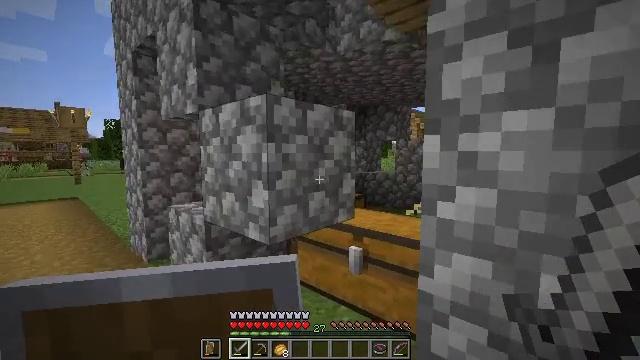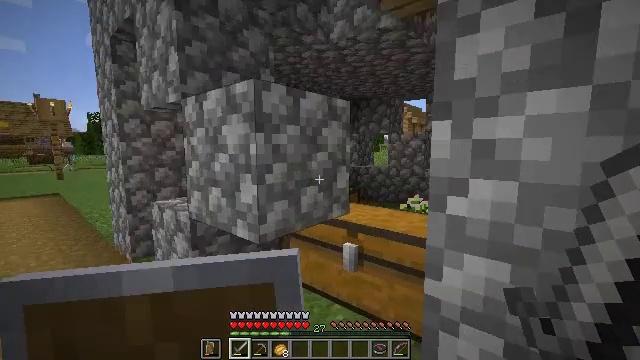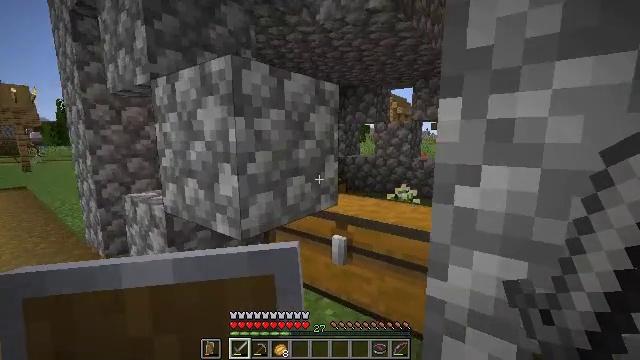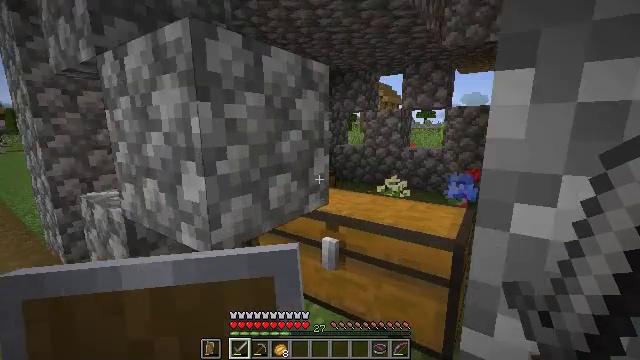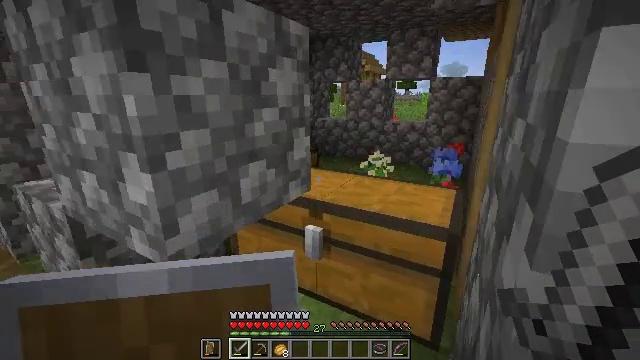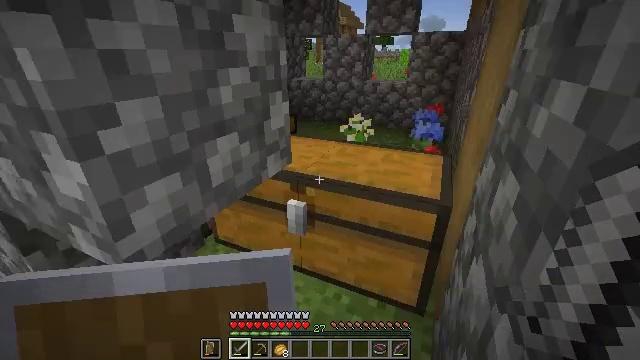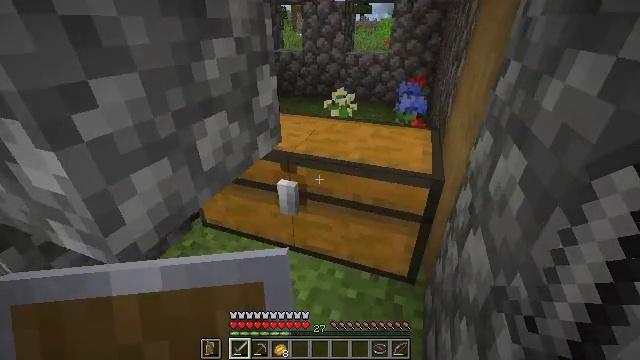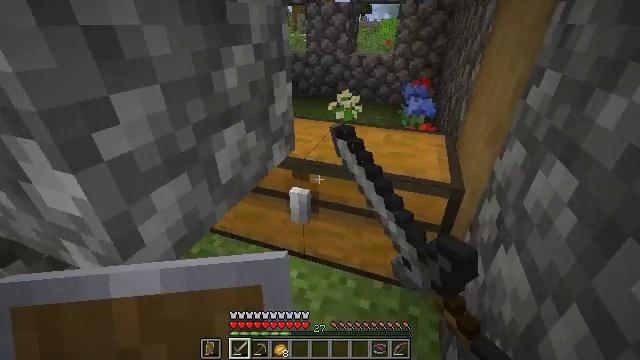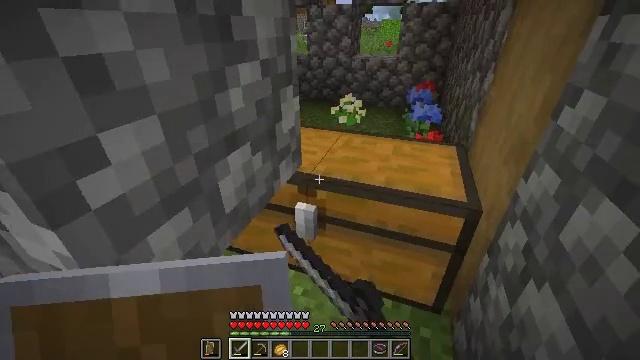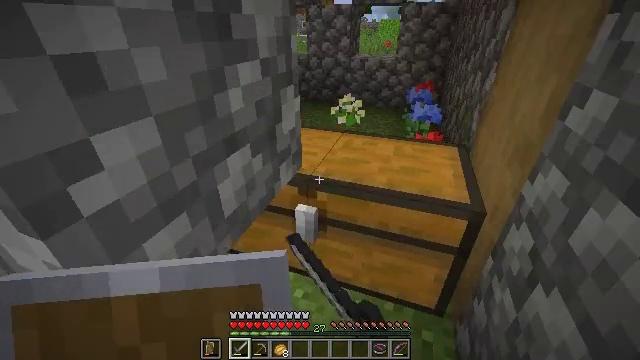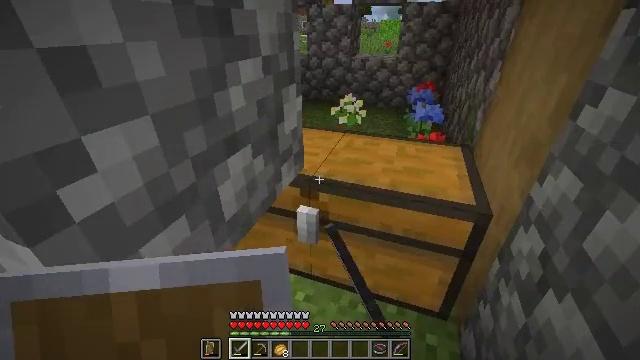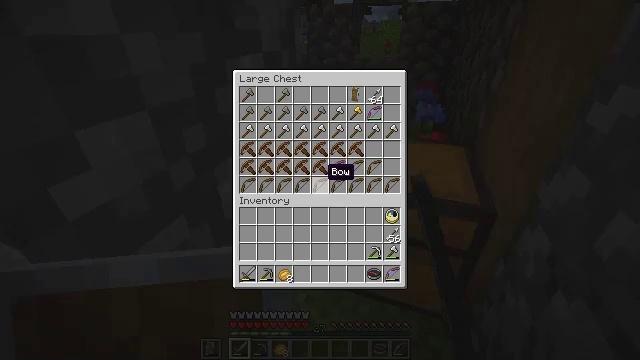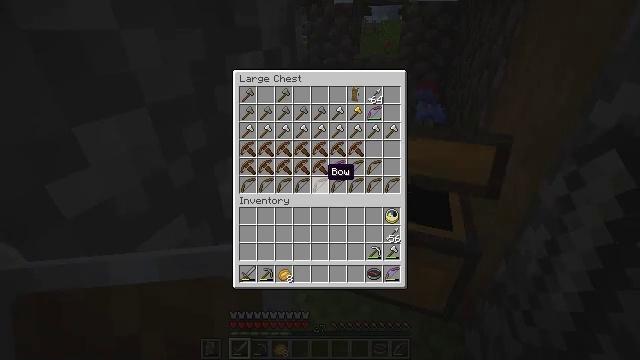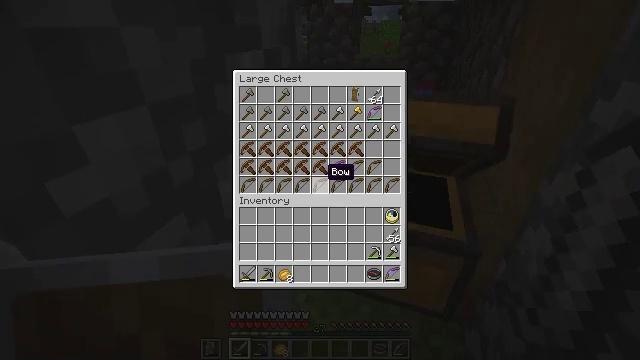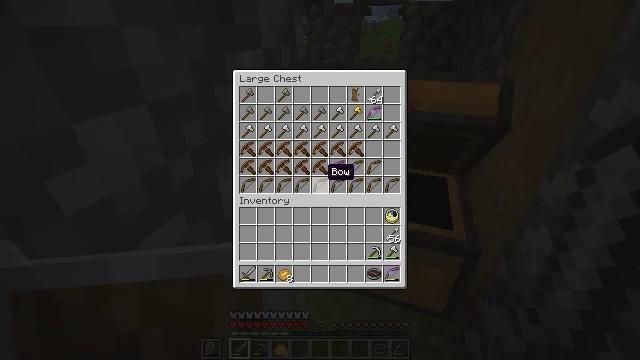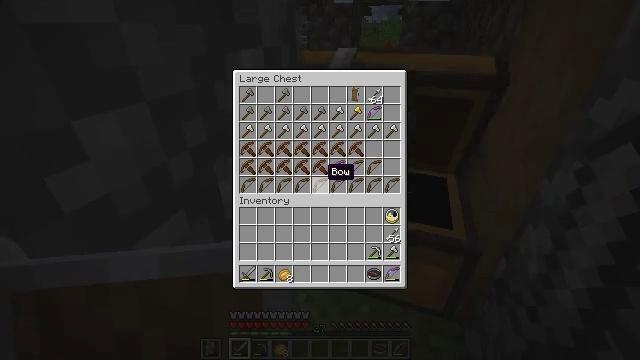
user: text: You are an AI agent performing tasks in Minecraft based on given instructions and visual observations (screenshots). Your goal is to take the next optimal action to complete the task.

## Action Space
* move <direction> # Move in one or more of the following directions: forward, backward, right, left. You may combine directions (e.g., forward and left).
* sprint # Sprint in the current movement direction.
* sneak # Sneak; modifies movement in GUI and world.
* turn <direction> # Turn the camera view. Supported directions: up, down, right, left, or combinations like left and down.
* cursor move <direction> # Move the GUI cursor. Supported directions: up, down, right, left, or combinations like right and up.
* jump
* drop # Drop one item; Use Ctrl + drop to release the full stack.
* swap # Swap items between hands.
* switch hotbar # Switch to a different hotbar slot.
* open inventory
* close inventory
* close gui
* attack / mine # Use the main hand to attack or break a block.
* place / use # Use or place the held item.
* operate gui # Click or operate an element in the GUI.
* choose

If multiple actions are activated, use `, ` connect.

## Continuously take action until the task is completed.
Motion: motion action
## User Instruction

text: Attack the white bed to collect it.
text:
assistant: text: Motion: move forward, turn right and down
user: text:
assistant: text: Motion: move forward, turn right and down
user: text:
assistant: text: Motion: move forward, turn right and down
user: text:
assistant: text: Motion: move forward, turn right and down
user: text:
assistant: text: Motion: move forward, turn right and down
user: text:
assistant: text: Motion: move forward, turn right and down, use / place
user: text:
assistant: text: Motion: move forward, use / place
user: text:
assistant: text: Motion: use / place
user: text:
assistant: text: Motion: no_op
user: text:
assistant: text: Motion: no_op
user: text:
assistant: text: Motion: no_op
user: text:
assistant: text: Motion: no_op
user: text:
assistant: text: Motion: no_op
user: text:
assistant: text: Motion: no_op
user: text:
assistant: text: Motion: no_op
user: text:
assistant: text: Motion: no_op
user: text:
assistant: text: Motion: no_op
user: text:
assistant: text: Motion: no_op
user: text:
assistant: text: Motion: no_op
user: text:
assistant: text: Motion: no_op
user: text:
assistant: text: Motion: close inventory
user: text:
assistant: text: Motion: close inventory
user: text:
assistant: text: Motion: close inventory
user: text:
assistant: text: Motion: move left, close inventory
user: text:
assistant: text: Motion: move left
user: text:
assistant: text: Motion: move left, turn left and up
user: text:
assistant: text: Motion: move left, turn left and up
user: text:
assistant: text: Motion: move left, turn left and up
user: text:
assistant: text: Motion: move left
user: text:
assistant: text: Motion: move left